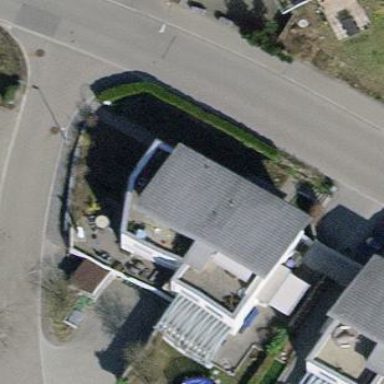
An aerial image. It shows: Terrace building.